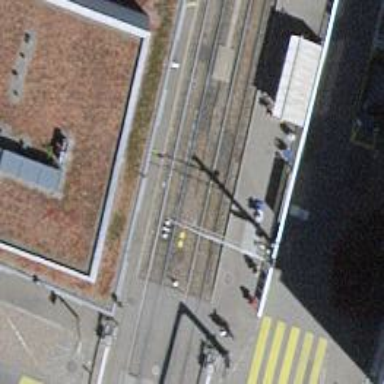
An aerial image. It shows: Tram stop with public transport stop position for trams.